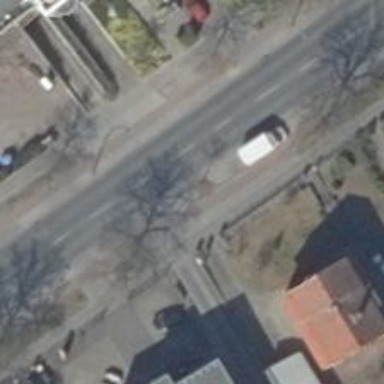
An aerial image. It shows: Cycleway with kerb separation on the left side.